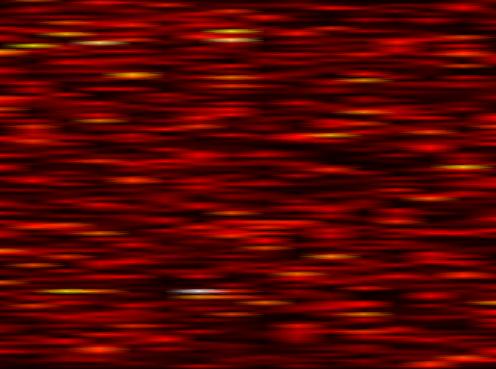
Label: FOFDM